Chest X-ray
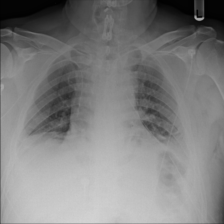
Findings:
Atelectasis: negative
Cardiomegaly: negative
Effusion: negative
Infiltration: negative
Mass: negative
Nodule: negative
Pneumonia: negative
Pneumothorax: negative
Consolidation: negative
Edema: negative
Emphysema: negative
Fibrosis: negative
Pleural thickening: negative
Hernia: negative